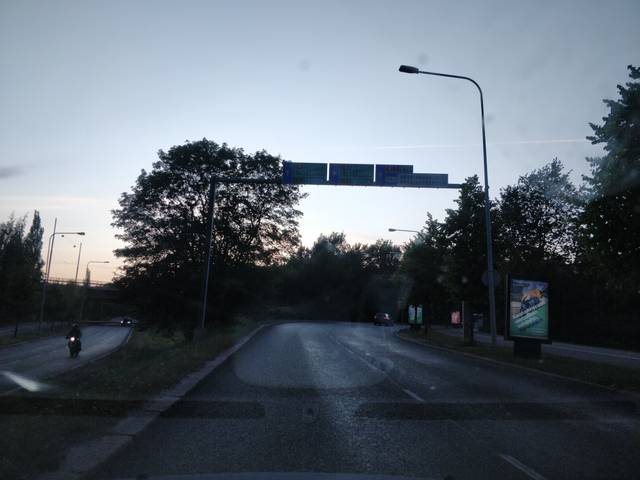
Region: Finland
Coordinates: 60.201, 24.965